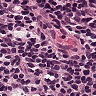
Metastatic tissue present: no